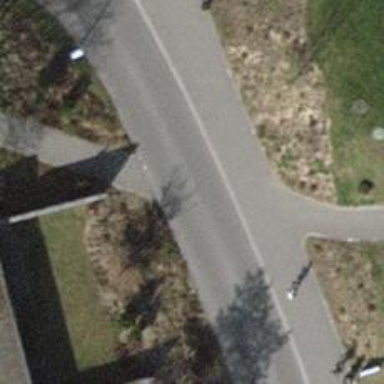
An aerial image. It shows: Asphalt footway with unmarked crossing.